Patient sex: F
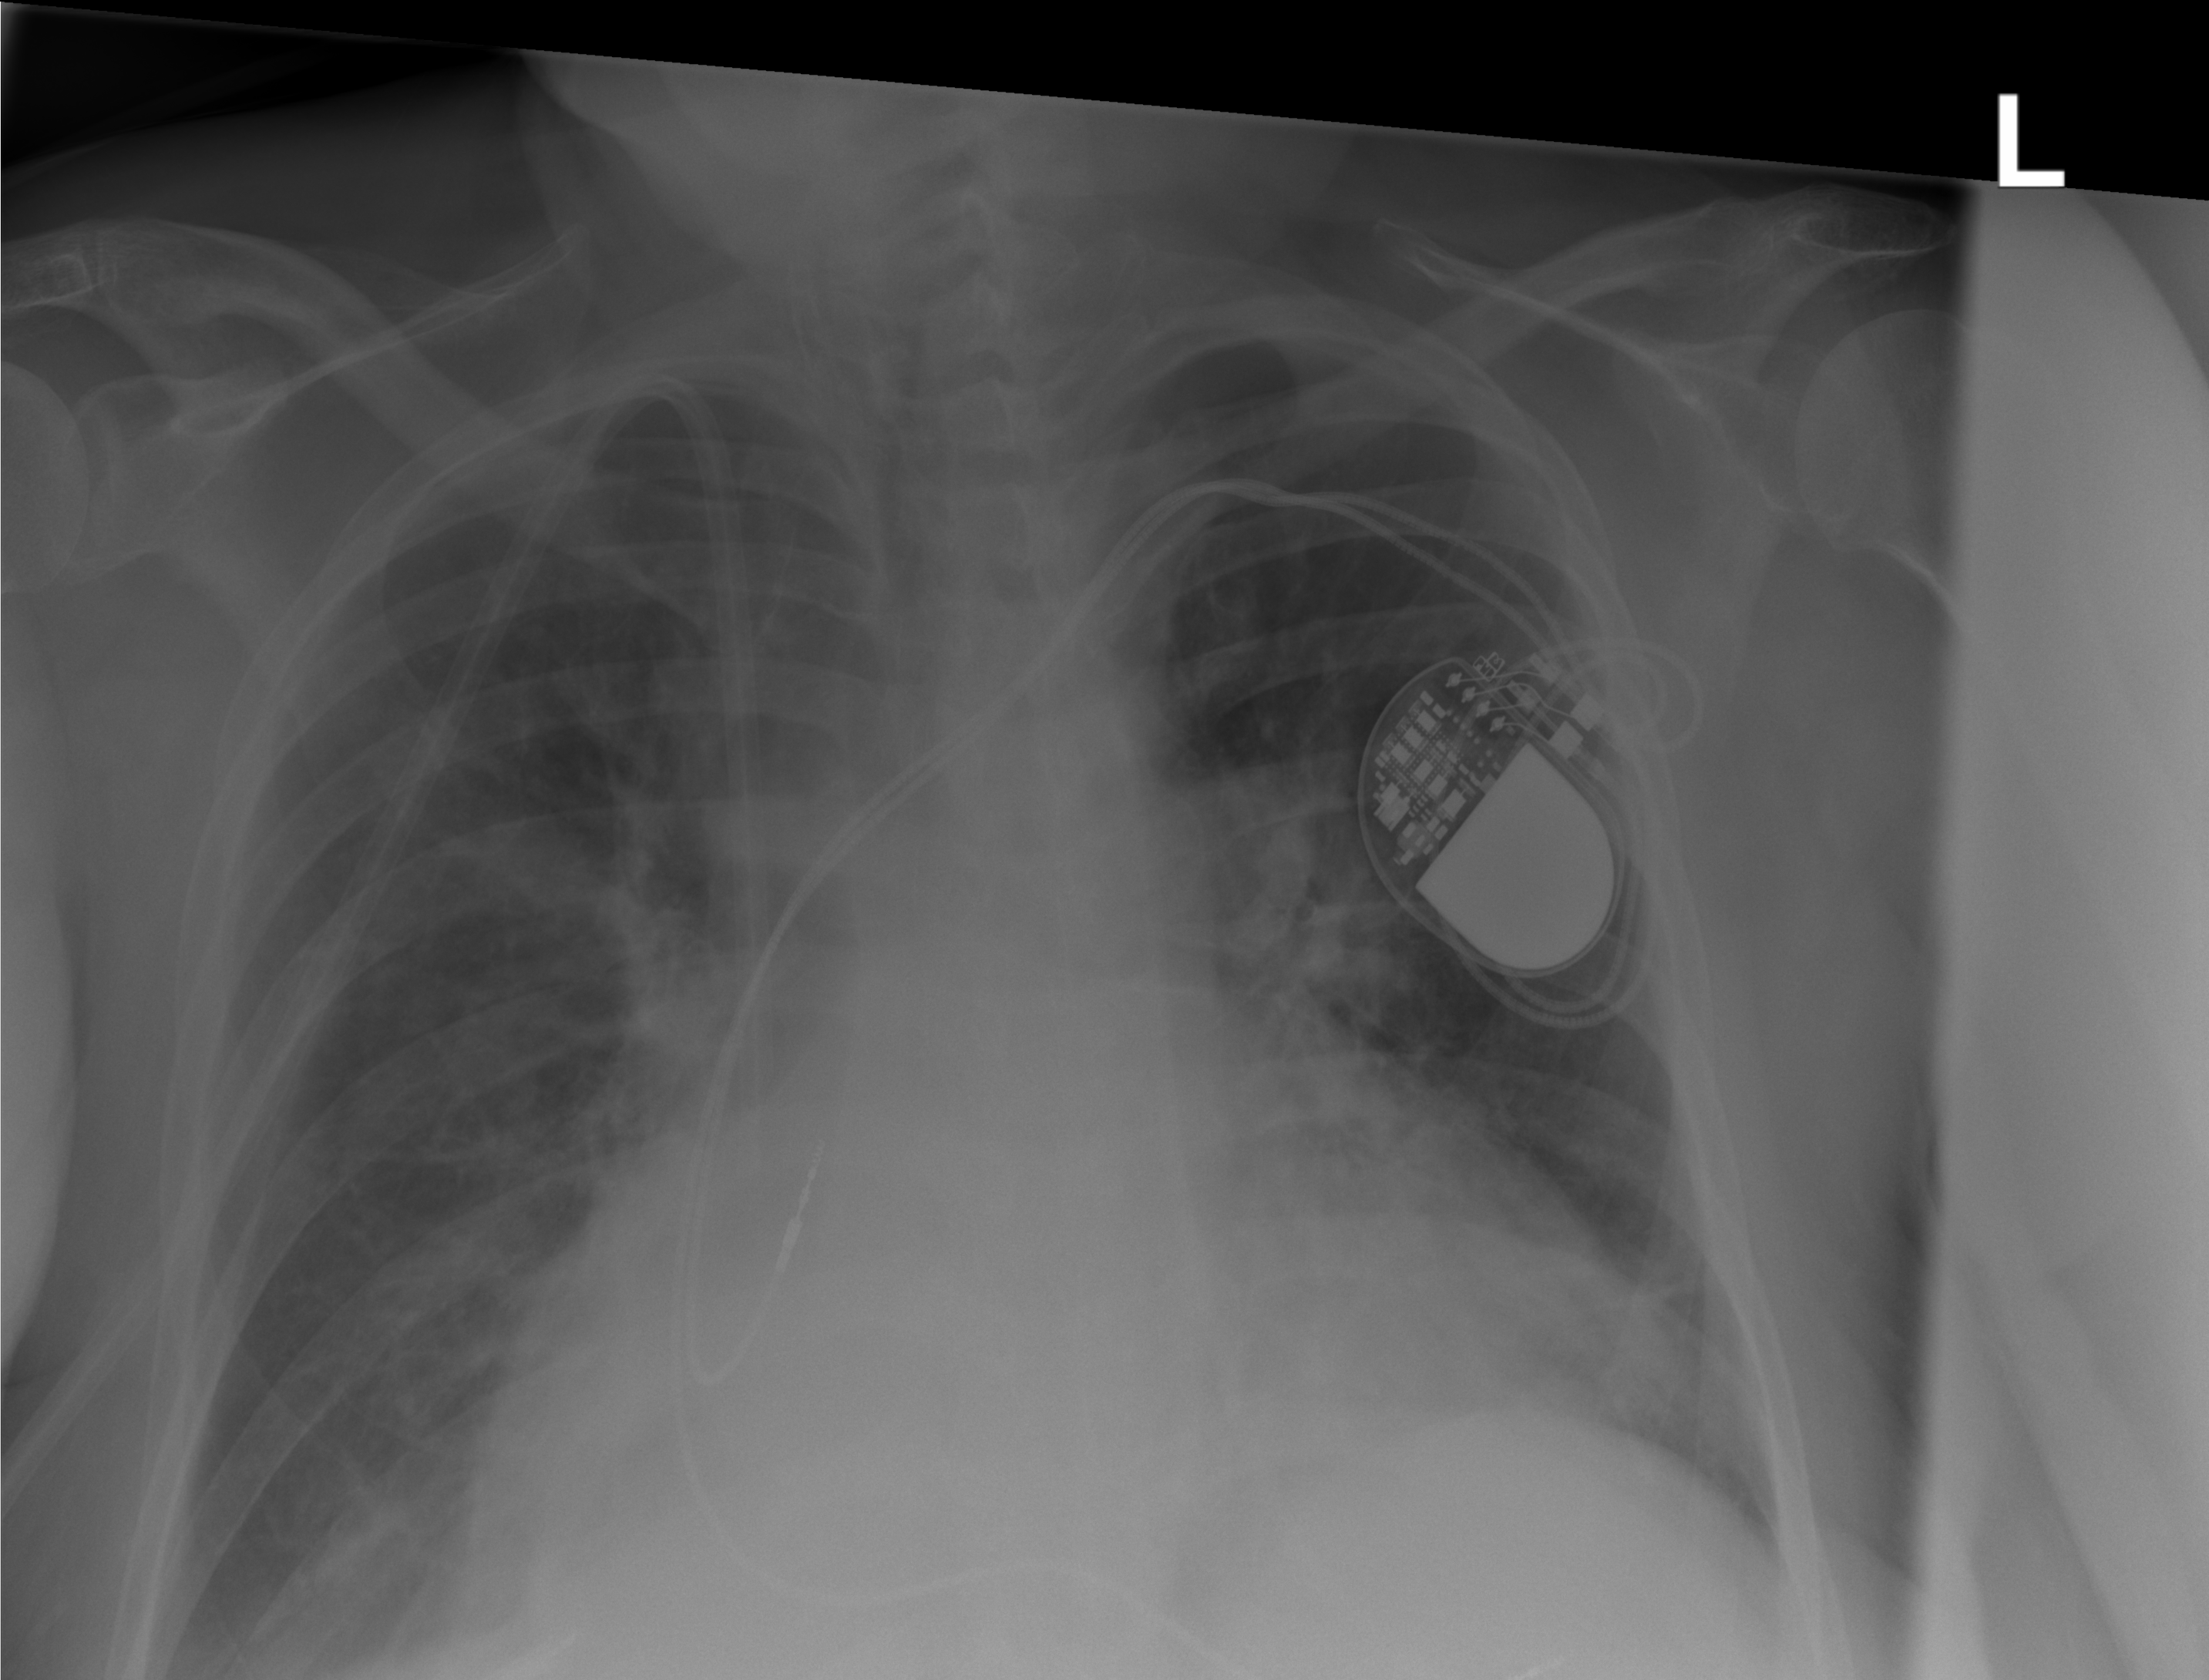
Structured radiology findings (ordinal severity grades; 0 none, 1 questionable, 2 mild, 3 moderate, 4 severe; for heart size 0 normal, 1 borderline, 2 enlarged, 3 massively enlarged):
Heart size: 3
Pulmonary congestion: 0
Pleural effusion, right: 0
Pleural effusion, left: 0
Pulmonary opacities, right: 0
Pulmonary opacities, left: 0
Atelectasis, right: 2
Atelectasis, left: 2